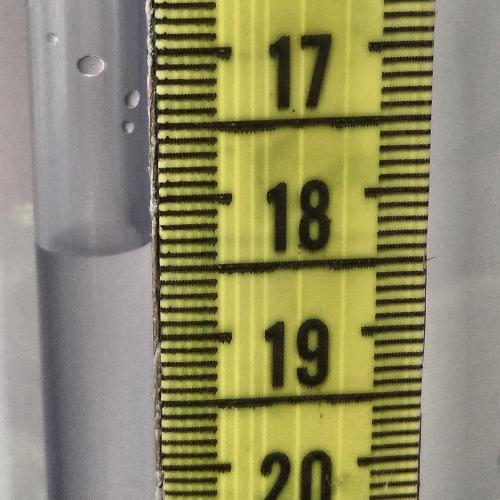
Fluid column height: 18.3 cm